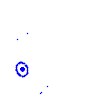
Particle: electron